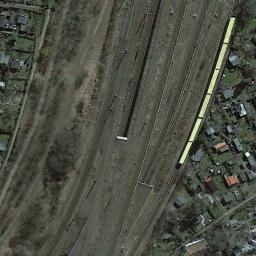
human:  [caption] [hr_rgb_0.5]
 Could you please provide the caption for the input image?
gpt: Several buildings are beside the railway .

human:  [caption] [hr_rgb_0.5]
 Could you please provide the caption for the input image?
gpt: These railways are flanked by some houses .

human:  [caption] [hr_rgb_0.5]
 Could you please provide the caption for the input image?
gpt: The railway is on the bare land next to some houses .

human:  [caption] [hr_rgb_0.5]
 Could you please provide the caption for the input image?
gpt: There are two trains passing by in the picture .

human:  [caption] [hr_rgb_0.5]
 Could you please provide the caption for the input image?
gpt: There are many buildings beside the railway .